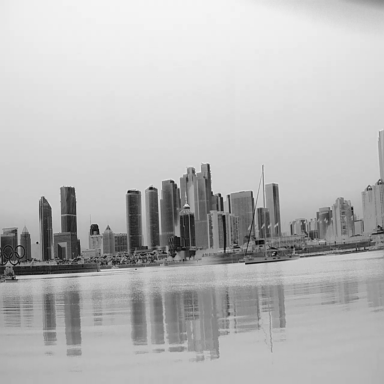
There is a sailboat in the infrared image.